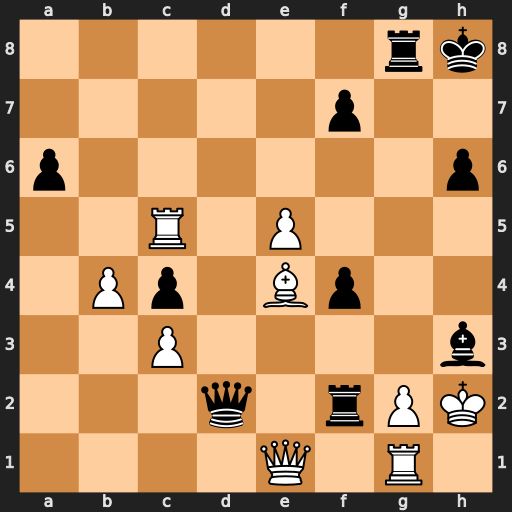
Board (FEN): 6rk/5p2/p6p/2R1P3/1Pp1Bp2/2P4b/3q1rPK/4Q1R1
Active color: w
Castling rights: -
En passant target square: -
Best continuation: Qxd2 Rxd2 Kxh3